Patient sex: F
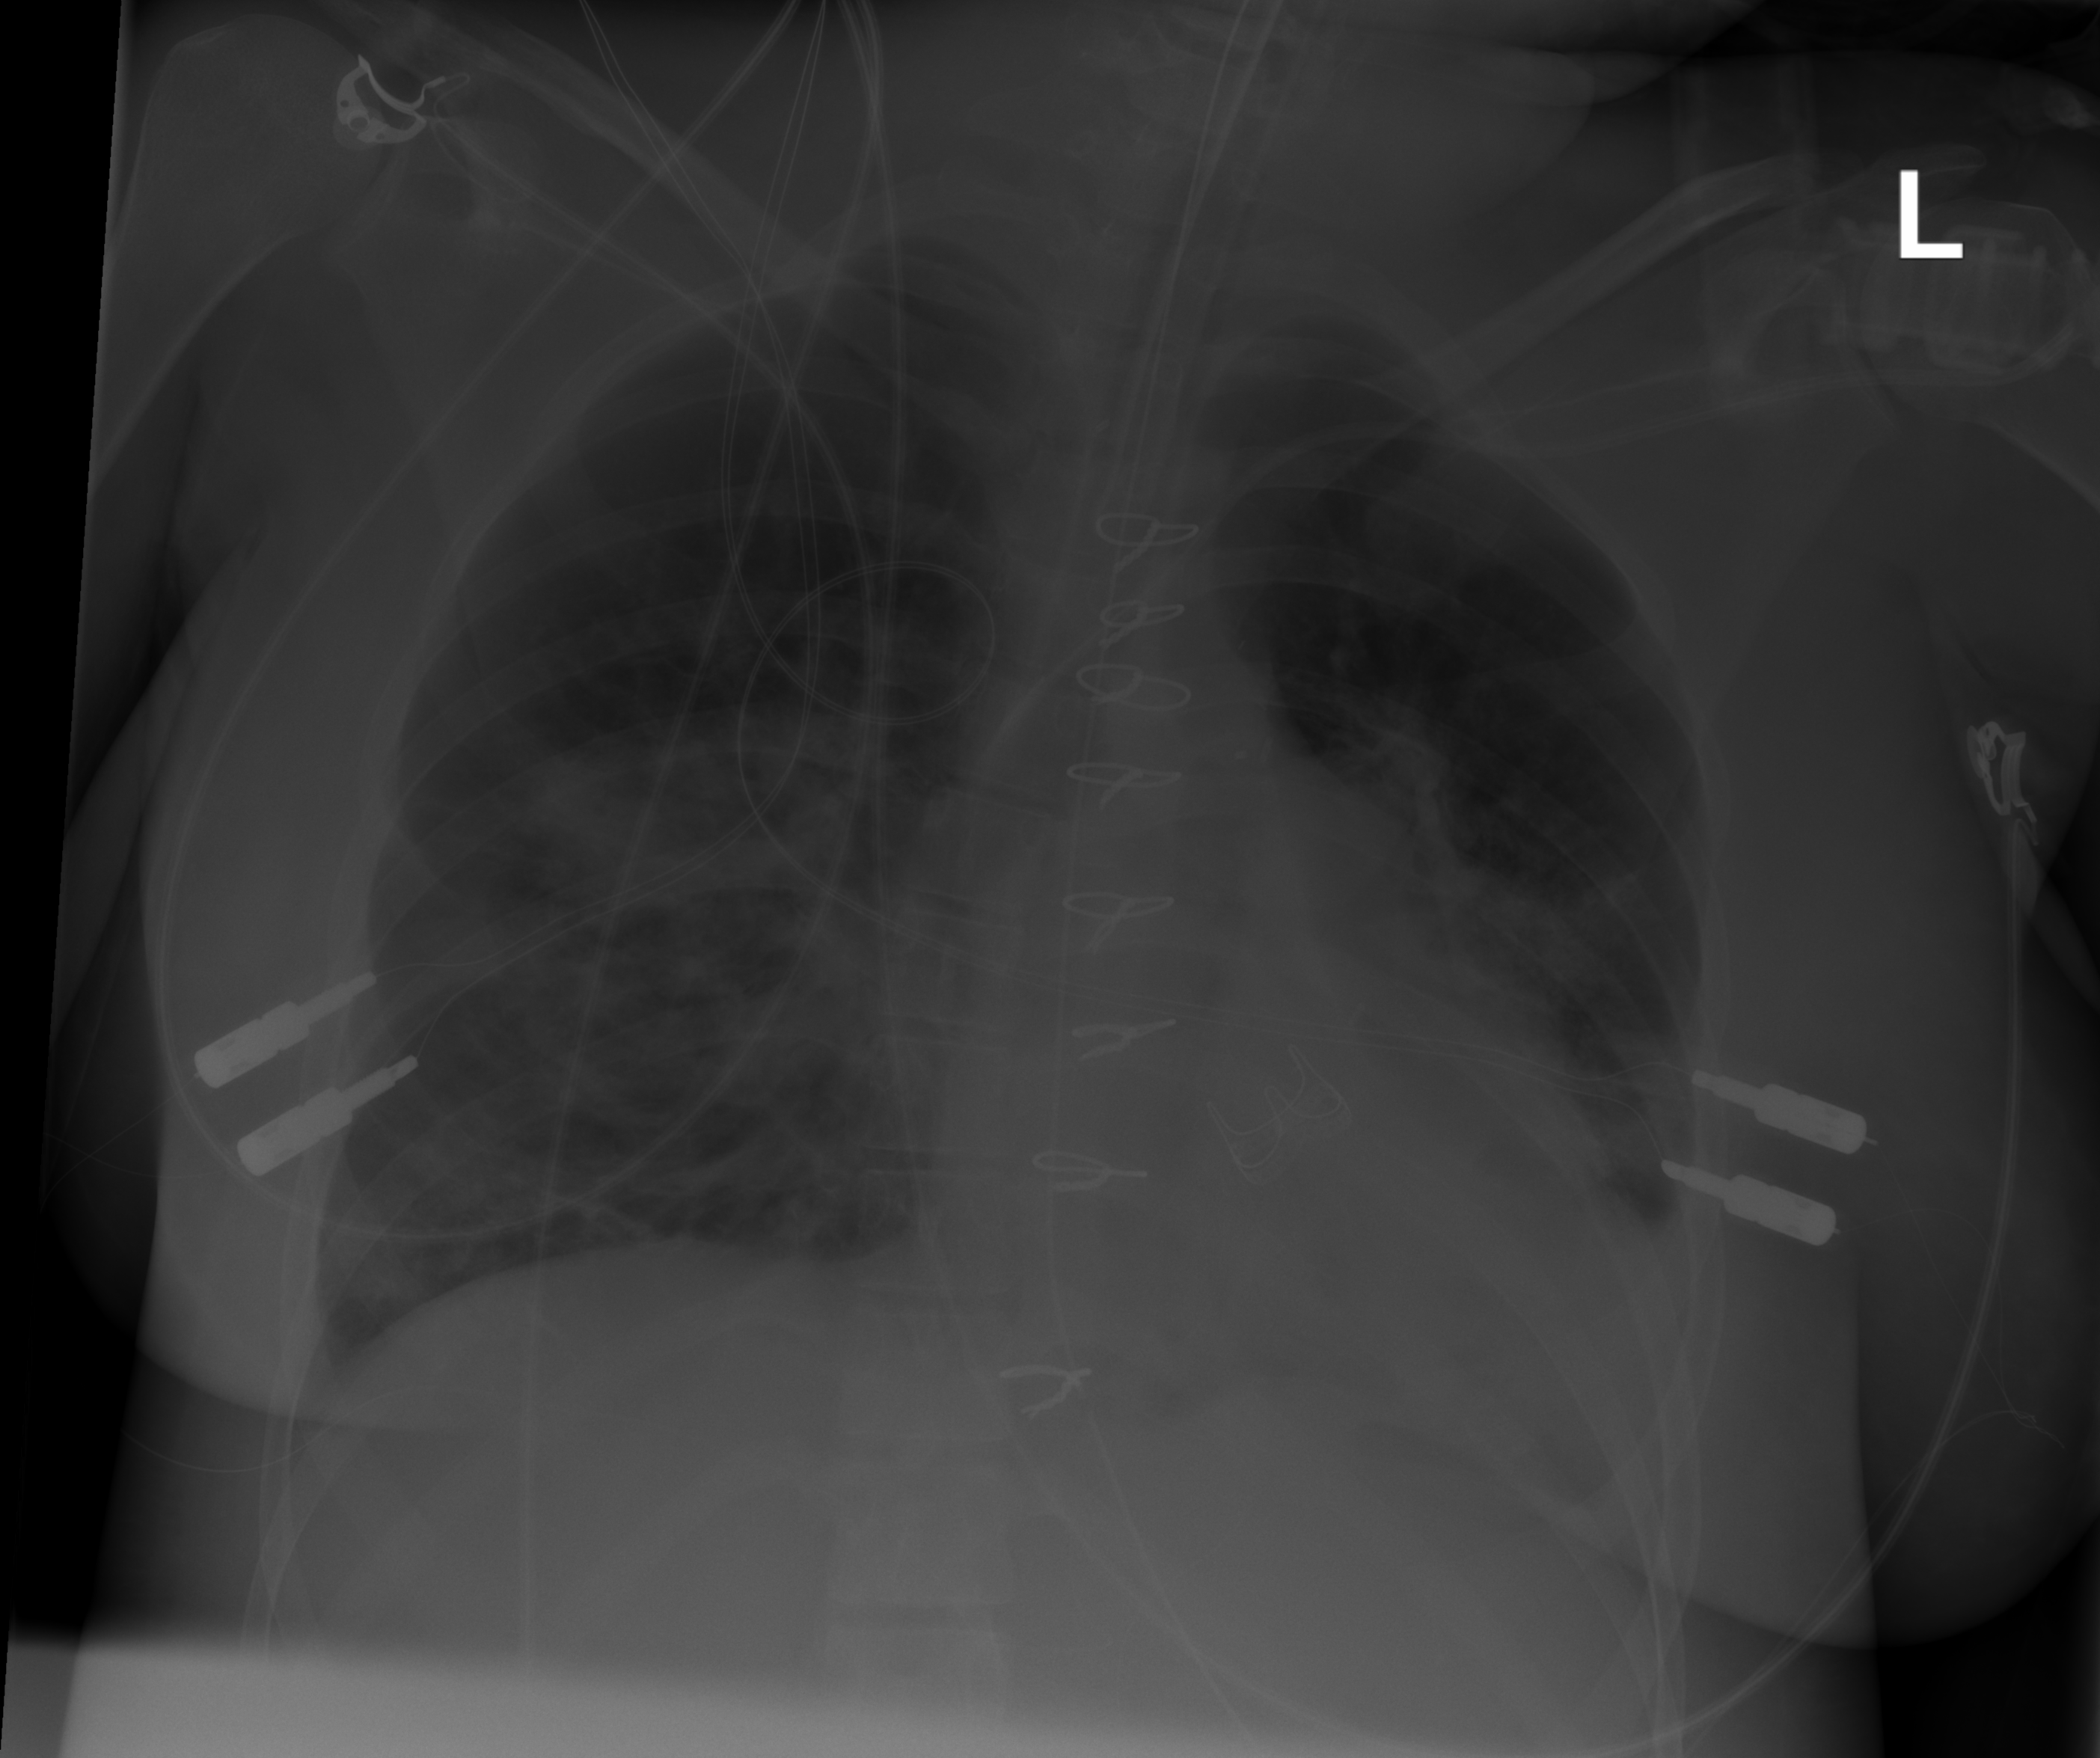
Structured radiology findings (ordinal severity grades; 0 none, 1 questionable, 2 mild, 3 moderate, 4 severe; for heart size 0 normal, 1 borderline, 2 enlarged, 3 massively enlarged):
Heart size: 2
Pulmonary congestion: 0
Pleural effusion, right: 2
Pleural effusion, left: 2
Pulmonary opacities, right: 3
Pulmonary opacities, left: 2
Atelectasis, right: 2
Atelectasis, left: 2